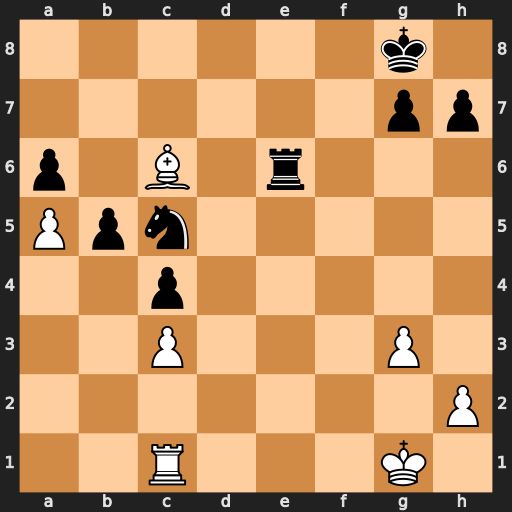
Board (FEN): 6k1/6pp/p1B1r3/Ppn5/2p5/2P3P1/7P/2R3K1
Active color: w
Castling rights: -
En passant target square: -
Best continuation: Bd5 Kf8 Bxe6